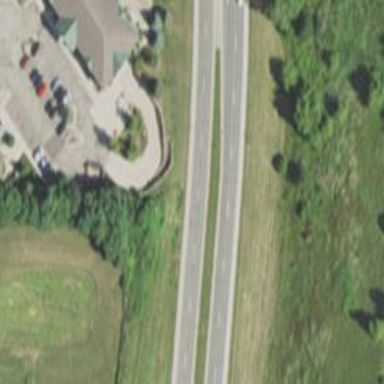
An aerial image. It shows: Tertiary road with asphalt surface.